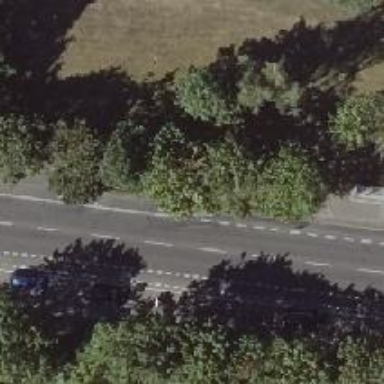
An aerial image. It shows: Tertiary road with asphalt surface. It has separate sidewalks and exclusive cycle lanes marked with lane markings.